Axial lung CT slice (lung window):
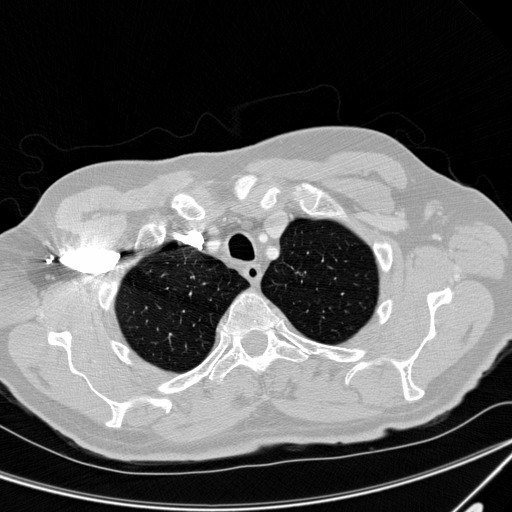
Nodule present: no